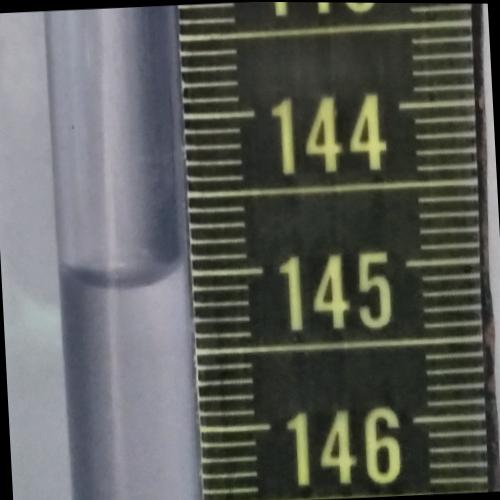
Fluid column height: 145.0 cm